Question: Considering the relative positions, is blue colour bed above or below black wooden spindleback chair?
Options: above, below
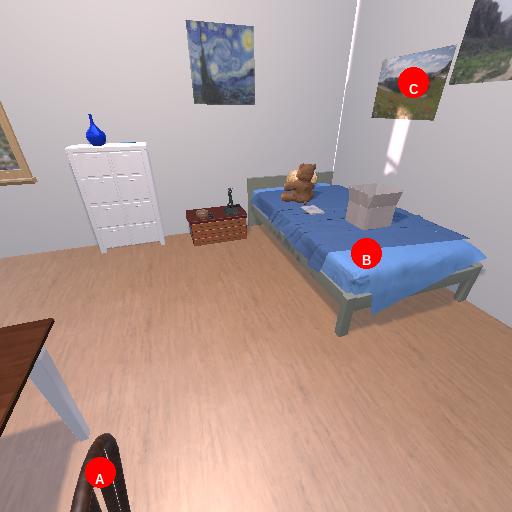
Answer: above